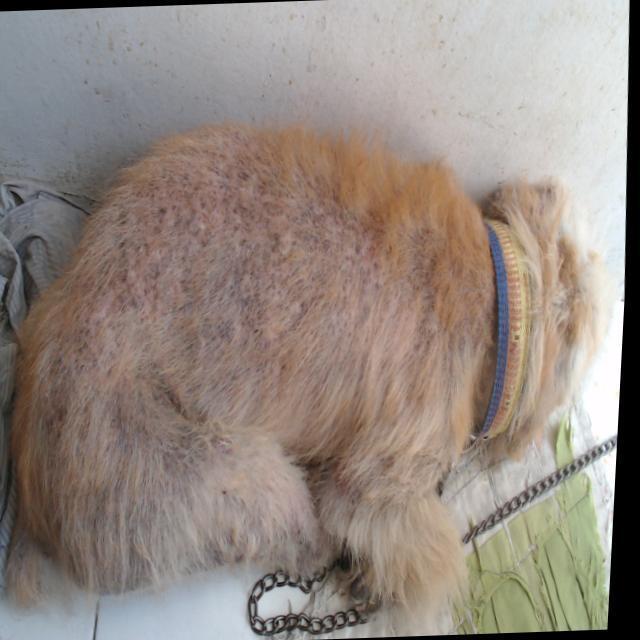
Canine demodicosis (Demodex mange) — caused by Demodex canis mites. Presents with alopecia, follicular papules, pustules, and comedones. Often localized on face and forelimbs.